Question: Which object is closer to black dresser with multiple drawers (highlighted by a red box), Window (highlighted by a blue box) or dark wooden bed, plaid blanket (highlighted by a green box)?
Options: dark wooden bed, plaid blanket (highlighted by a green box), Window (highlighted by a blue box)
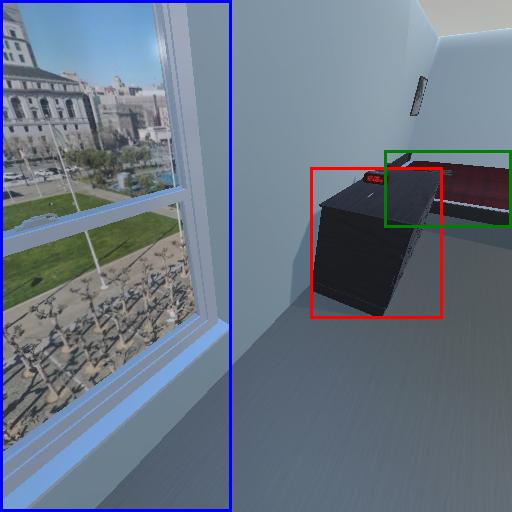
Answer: dark wooden bed, plaid blanket (highlighted by a green box)